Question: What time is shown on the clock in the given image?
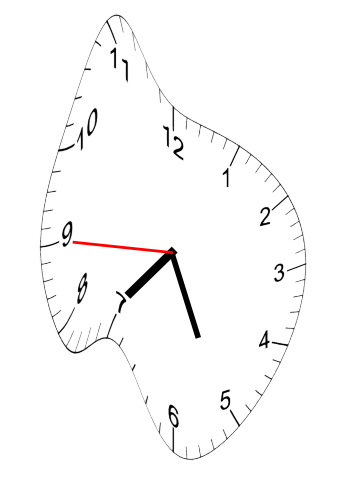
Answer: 07:25:45